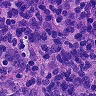
Metastatic tissue present: no